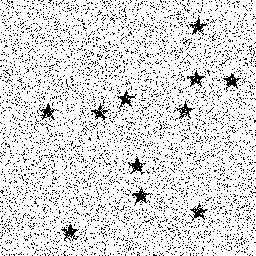
Squares: 0
Triangles: 0
Stars: 11
Total shapes: 11